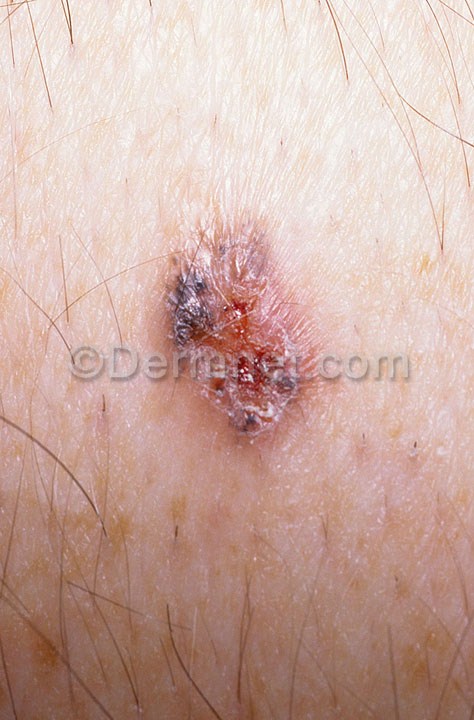
Disease: Actinic Keratosis Basal Cell Carcinoma and other Malignant Lesions